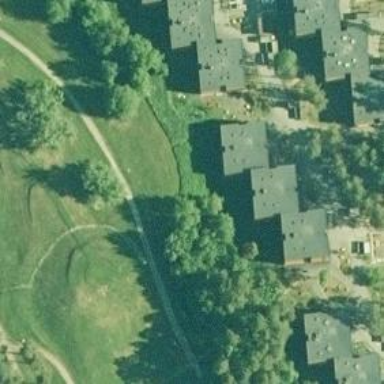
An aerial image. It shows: Path.